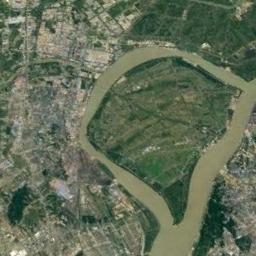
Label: island